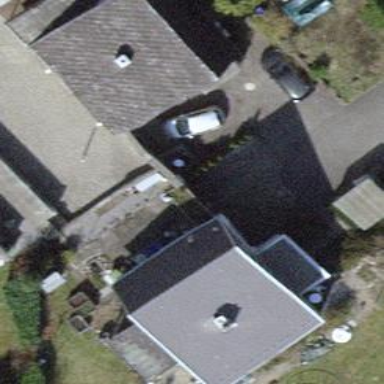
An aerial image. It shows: Detached building with saltbox-shaped roof.